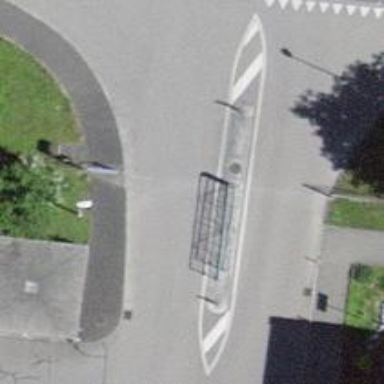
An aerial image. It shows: Gate.